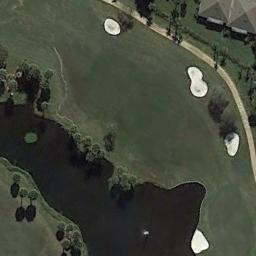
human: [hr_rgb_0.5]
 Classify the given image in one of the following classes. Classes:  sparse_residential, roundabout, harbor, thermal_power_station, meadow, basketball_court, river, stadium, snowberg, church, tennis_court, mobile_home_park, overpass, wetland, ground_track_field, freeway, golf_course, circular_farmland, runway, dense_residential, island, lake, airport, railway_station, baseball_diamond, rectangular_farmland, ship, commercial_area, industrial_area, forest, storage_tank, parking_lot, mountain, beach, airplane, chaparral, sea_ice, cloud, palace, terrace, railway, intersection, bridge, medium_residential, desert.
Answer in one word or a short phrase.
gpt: golf_course